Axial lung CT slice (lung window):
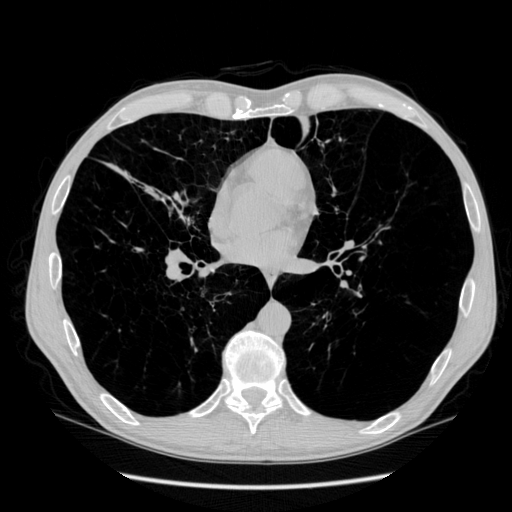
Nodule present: no